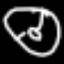
Label: clock